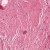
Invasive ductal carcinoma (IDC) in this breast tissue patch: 0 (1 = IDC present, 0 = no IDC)